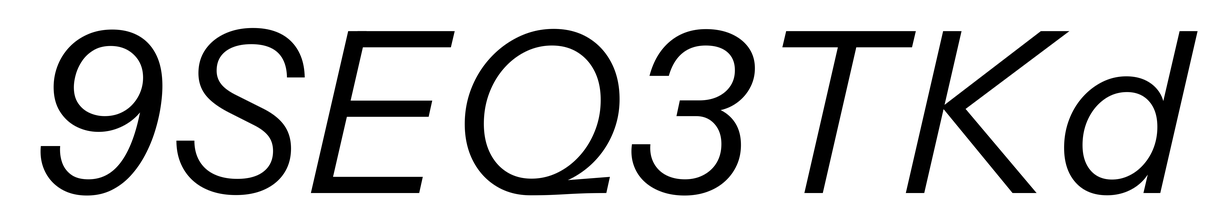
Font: InstrumentSans-Italic_Italic